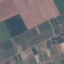
Land use / land cover: PermanentCrop